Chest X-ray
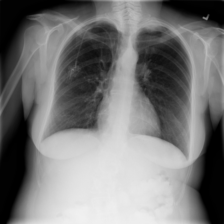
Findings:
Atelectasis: negative
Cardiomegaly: negative
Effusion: negative
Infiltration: negative
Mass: positive
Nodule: negative
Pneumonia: negative
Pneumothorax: negative
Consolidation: negative
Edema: negative
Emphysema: negative
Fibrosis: positive
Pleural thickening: negative
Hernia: negative